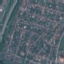
Land use / land cover: Residential